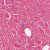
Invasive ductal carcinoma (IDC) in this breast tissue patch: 0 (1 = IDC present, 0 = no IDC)